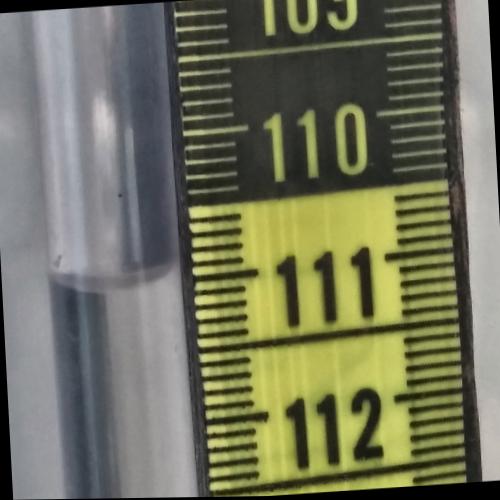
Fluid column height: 111.0 cm